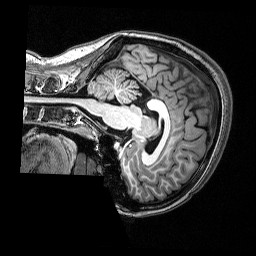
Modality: T1w
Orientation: sagittal
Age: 30
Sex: female
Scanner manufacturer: siemens
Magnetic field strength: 3 T
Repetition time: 2.53 s
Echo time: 0.00339 s